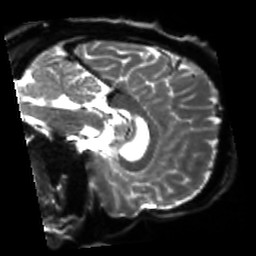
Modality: sbref
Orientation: sagittal
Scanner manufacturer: siemens
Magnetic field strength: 3 T
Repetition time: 4 s
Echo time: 0.0594 s